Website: bh-photo
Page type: address-validator
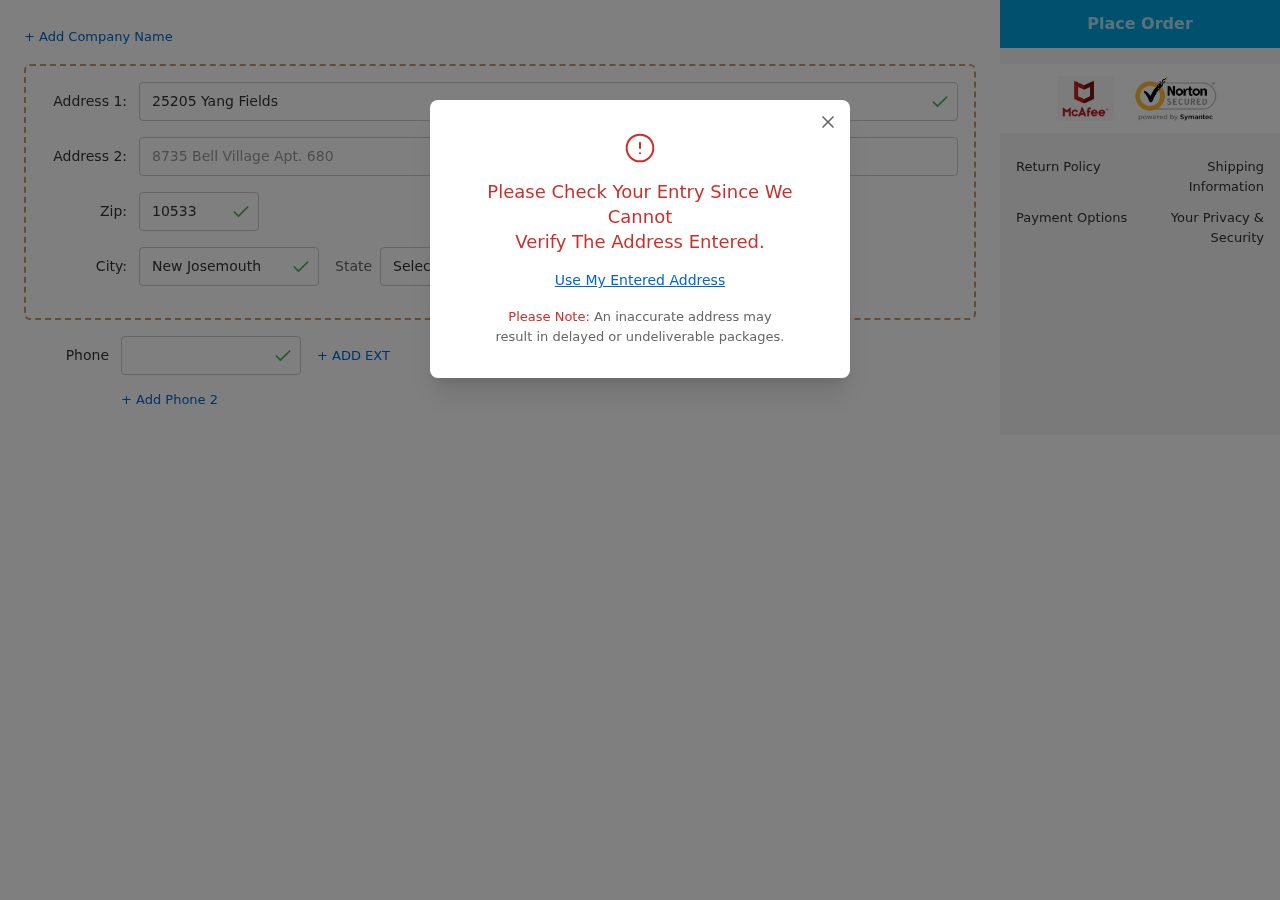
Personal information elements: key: PII_CITY
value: New Josemouth
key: PII_PHONE
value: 7307871925
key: PII_POSTCODE
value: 10533
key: PII_STATE_ABBR
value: OR
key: PII_STREET
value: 25205 Yang Fields
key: PII_STREET2
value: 8735 Bell Village Apt. 680